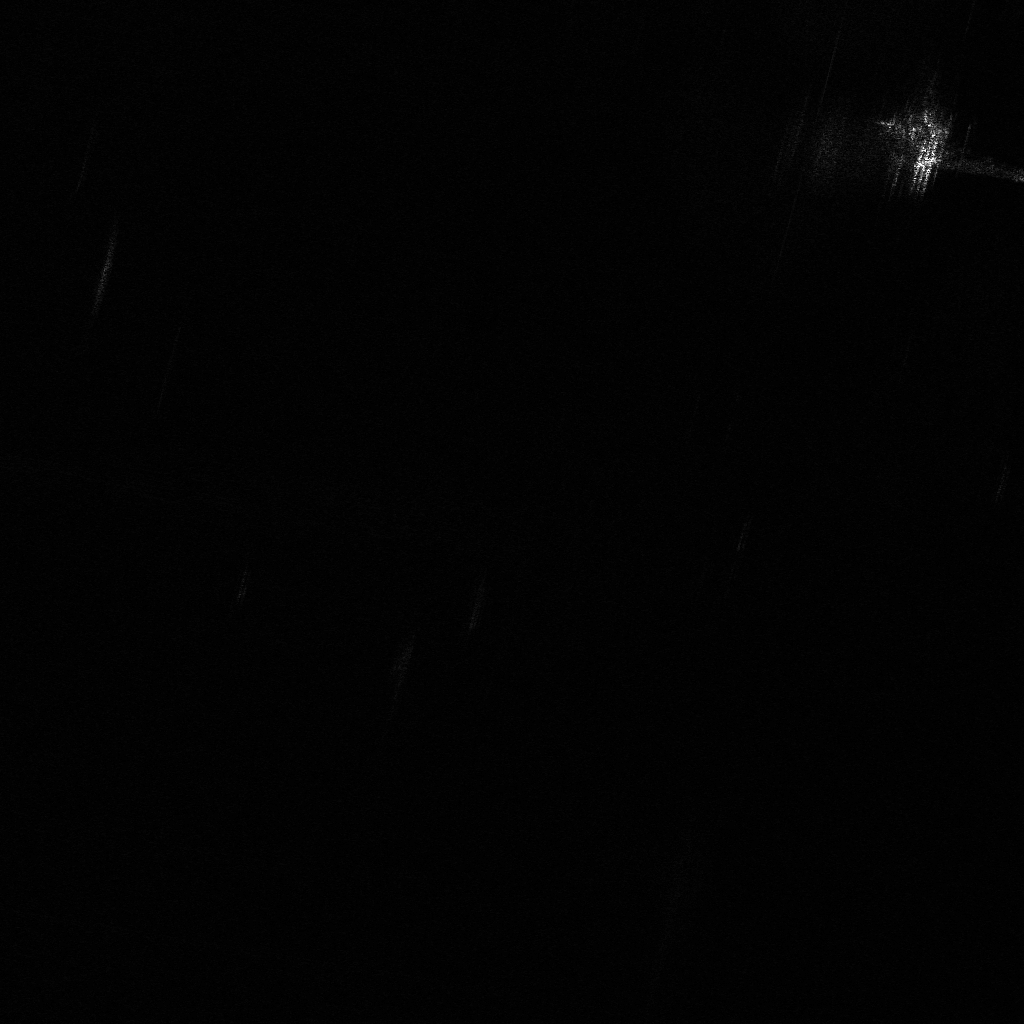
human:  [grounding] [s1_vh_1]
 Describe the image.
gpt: In the satellite image, there is  <ref>1 large container </ref> <box>[[86, 12, 94, 15, 11]]</box> located at top right.